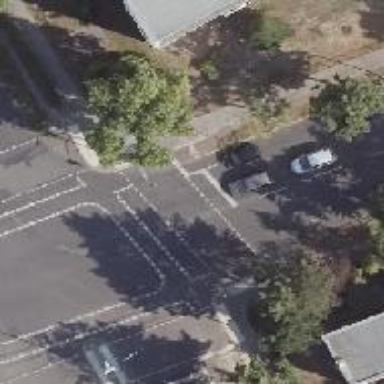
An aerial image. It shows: Road crossing with traffic signals.